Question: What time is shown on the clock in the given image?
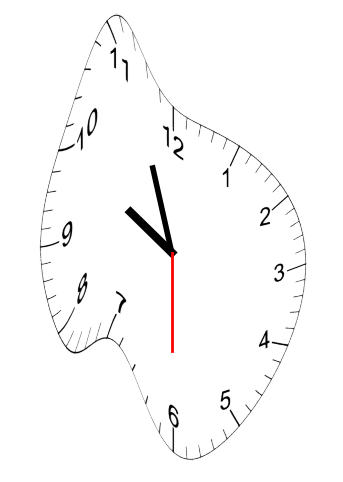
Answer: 09:56:30